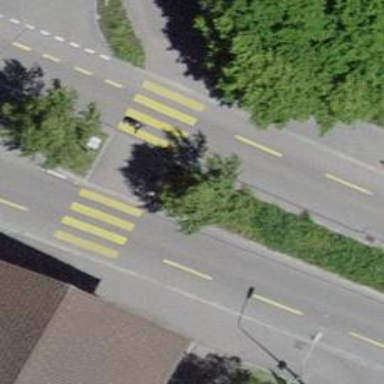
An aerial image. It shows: Uncontrolled crossing with zebra marking and island.